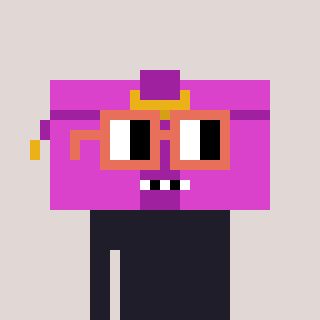
a pixel art character with square orange glasses, a clutch-shaped head and a rust-colored body on a warm background